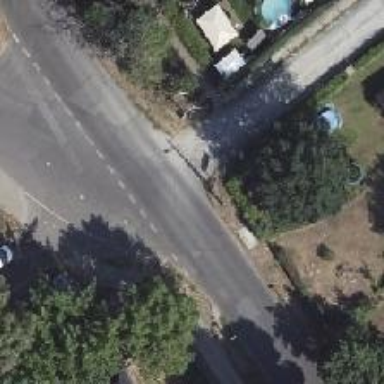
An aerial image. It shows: Road with "give way" sign.